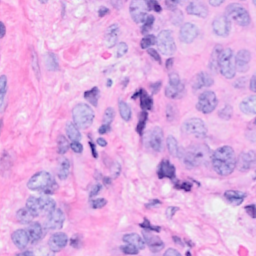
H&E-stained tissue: Breast